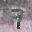
Label: 9